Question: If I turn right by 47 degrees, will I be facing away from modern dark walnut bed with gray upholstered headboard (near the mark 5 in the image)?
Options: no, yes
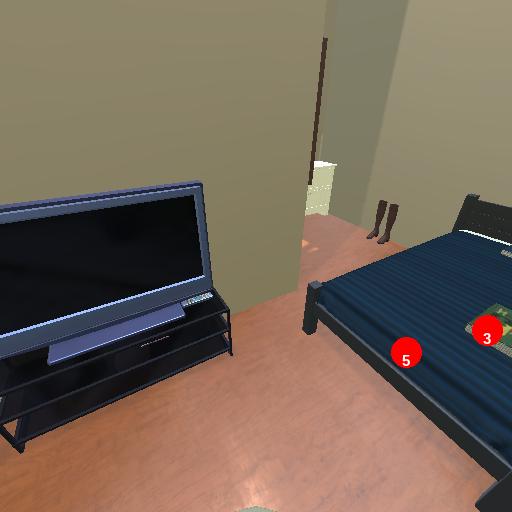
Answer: no